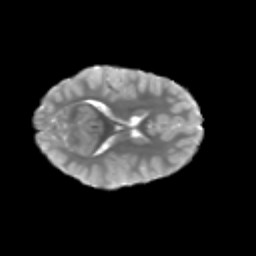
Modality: T2w
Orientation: axial
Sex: female
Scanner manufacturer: siemens
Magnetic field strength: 3 T
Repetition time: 5 s
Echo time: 0.071 s